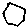
Label: hexagon